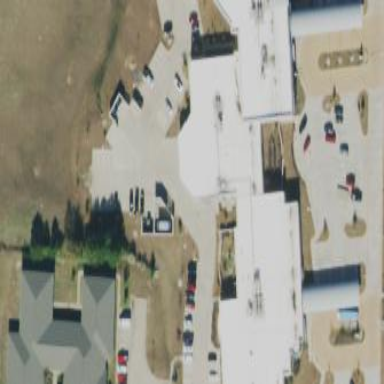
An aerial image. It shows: Clinic building providing healthcare services.